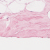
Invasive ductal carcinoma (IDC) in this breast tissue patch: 0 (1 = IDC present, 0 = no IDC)